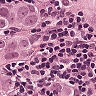
Metastatic tissue present: yes